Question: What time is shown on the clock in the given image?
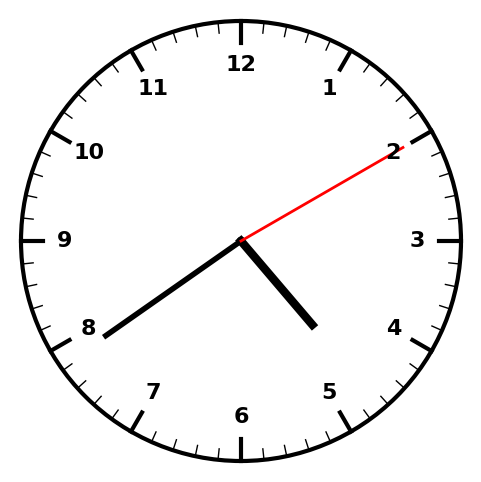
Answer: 04:39:10